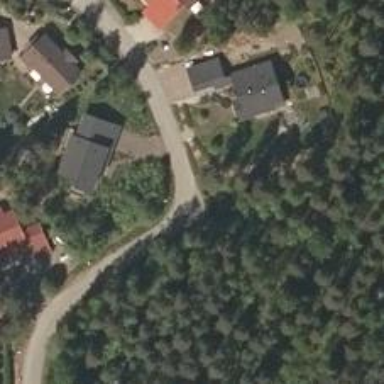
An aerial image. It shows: Residential road.